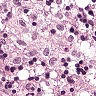
Metastatic tissue present: no